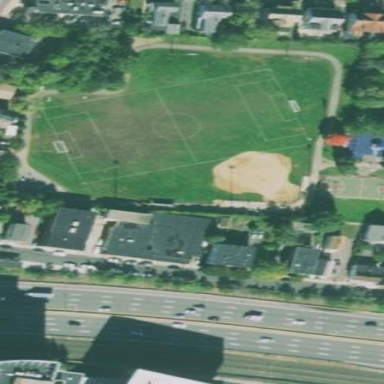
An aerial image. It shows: Soccer pitch designated for leisure and sports activities.